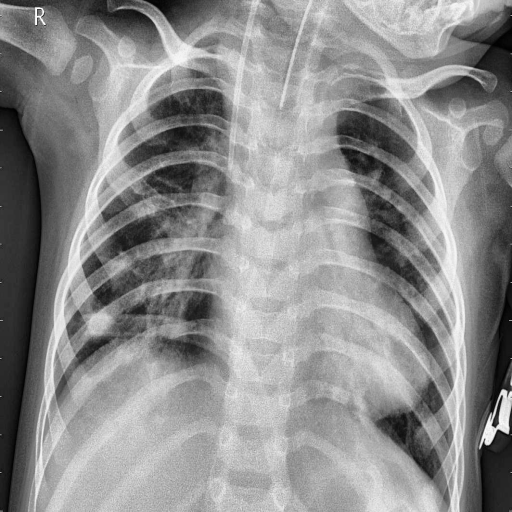
Finding: PNEUMONIA